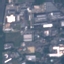
Land use / land cover: Industrial